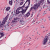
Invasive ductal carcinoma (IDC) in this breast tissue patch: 0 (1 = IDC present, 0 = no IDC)